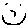
Label: smiley face